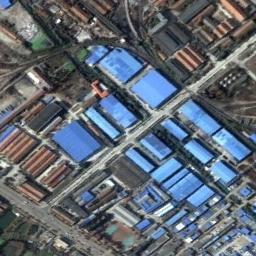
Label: industrial_area